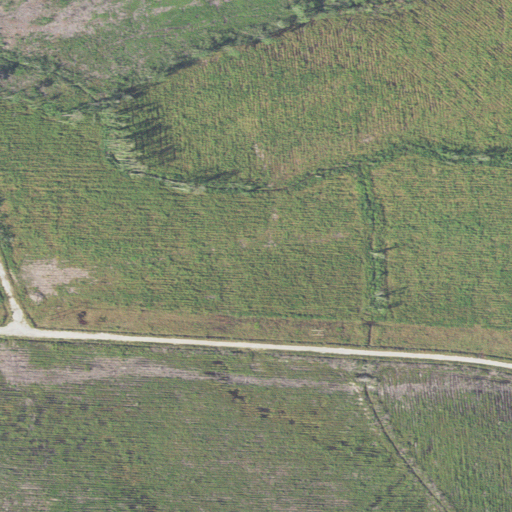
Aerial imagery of depression(s) in North Carolina named Barbecue Bay containing herbaceous wetlands, woody wetlands, shrub, and evergreen forest